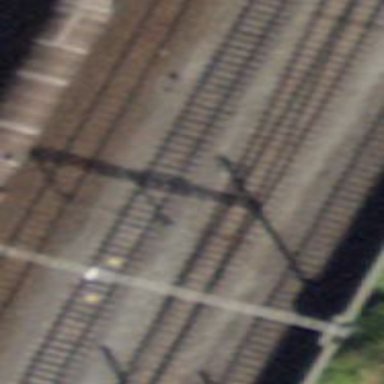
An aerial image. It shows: Railway switch.